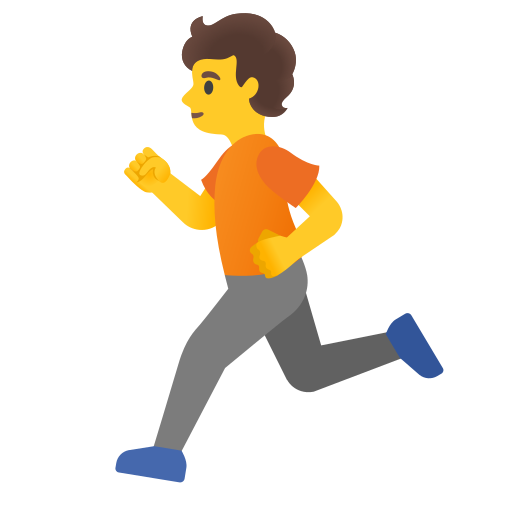
Emoji: 🏃